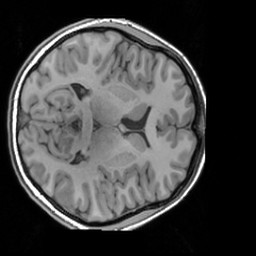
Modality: T1w
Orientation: axial
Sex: female
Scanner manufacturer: siemens
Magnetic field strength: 3 T
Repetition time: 1.63 s
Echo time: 0.00311 s